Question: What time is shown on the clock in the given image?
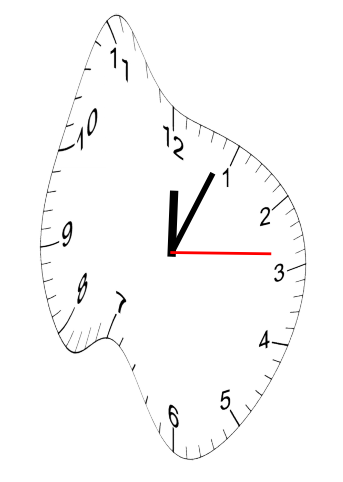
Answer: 12:04:14